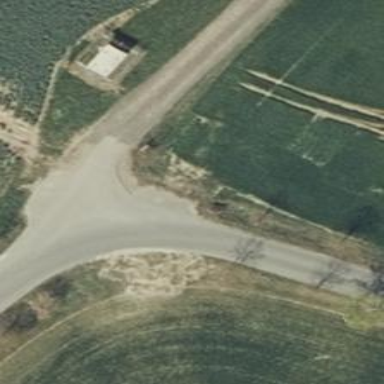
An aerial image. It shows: Unclassified road with asphalt surface.